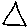
Label: triangle